Interaction volume radius: 10 \u00c5
Interaction volume height: 30 \u00c5
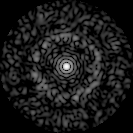
Disorder parameter: 0.8476